Field crop: maize
Growth stage: 2
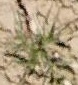
Species: salsola